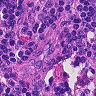
Metastatic tissue present: no